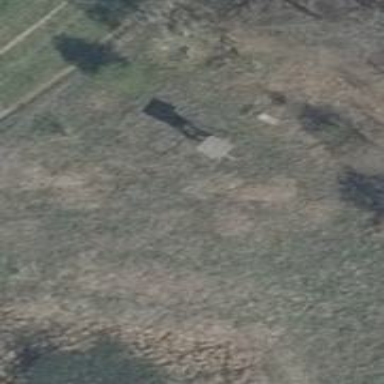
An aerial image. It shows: Hunting stand.